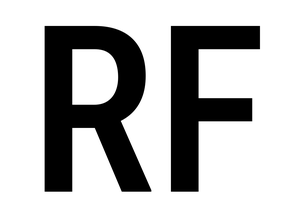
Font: Roboto_Condensed_Medium